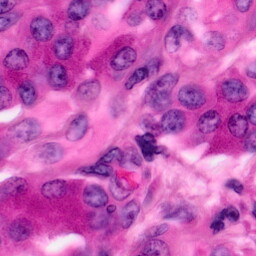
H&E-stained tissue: Pancreatic